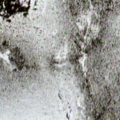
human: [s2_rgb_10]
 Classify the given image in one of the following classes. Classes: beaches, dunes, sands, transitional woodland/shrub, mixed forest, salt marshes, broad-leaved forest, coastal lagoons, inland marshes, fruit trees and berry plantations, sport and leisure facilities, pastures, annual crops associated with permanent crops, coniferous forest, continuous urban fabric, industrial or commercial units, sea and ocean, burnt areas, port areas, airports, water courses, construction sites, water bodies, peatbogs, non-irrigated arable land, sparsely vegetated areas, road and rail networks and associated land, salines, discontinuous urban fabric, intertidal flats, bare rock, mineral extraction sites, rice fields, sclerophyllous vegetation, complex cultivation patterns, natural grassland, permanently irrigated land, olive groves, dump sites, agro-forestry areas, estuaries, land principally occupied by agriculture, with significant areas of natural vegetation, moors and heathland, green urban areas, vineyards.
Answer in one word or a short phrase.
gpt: broad-leaved forest, coniferous forest, moors and heathland, bare rock